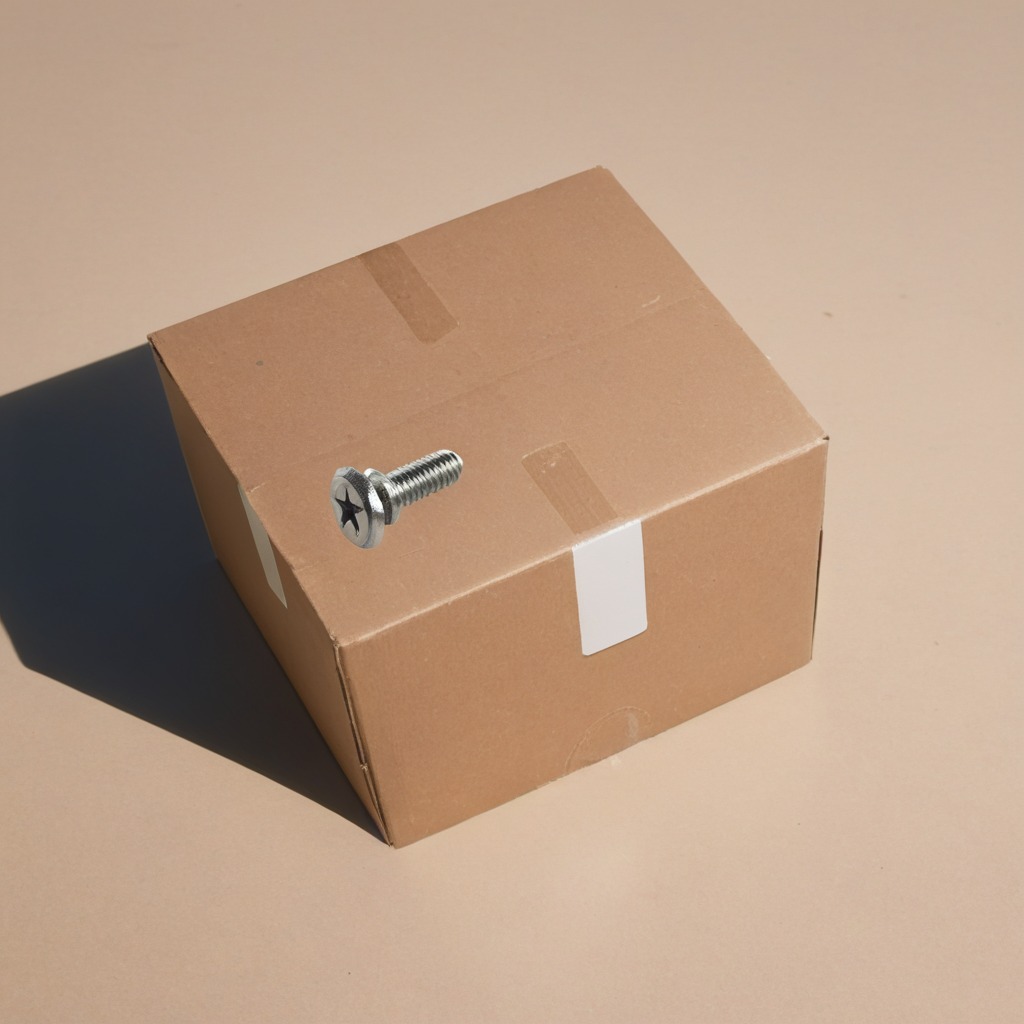
A metal screw lies on the cardboard box surface in an outdoor workshop during daytime bright natural light soft shadows slightly creased but